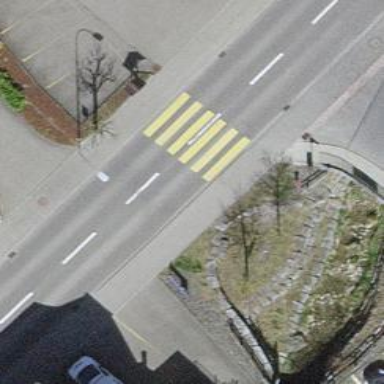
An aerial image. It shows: Uncontrolled zebra crossing with zebra markings.